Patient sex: F
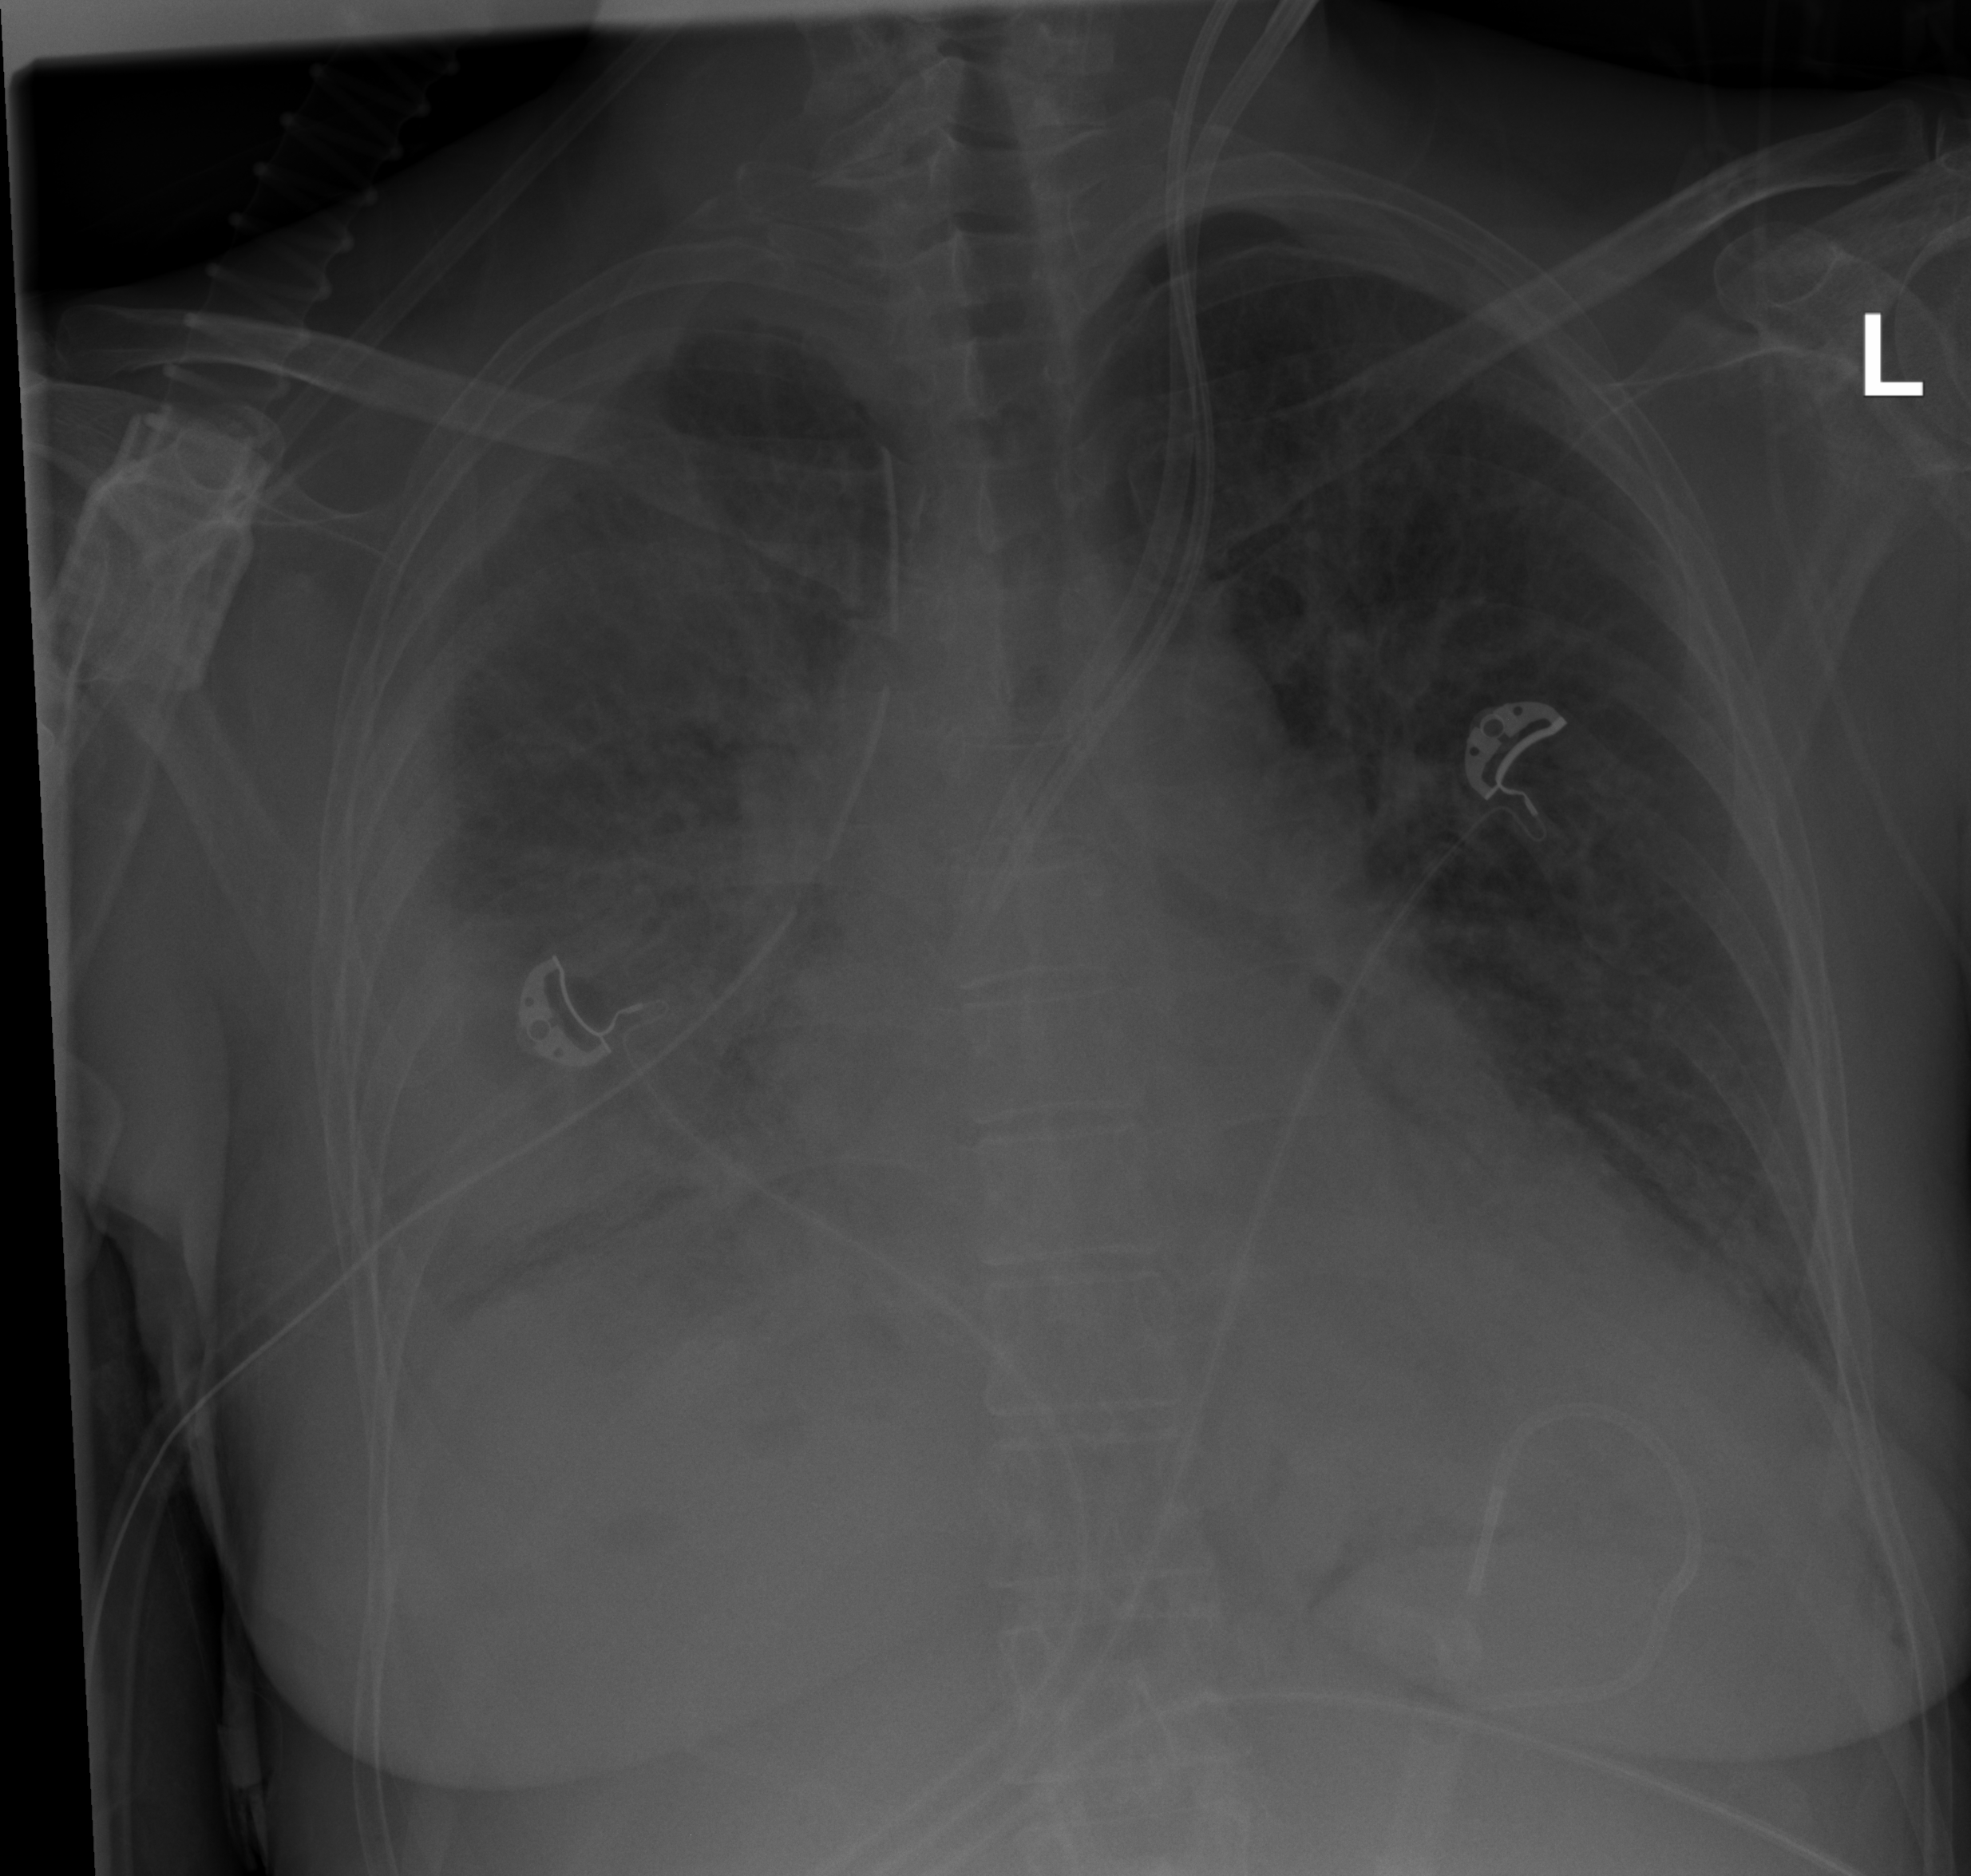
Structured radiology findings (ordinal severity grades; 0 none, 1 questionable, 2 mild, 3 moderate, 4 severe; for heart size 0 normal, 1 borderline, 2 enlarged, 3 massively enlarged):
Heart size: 0
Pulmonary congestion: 2
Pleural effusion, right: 3
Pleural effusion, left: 2
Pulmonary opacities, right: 3
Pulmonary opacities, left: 2
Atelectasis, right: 3
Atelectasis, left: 2